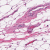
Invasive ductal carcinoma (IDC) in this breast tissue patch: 0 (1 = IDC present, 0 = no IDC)